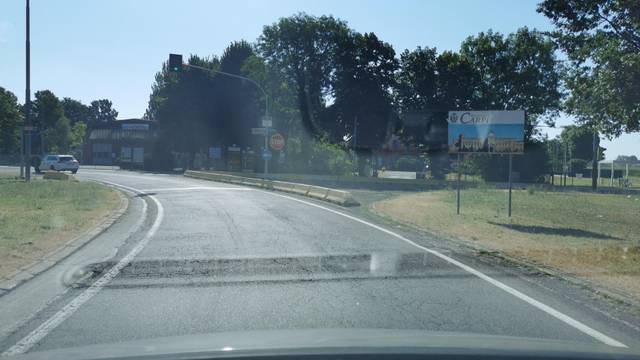
Region: Italy
Coordinates: 44.767, 10.85